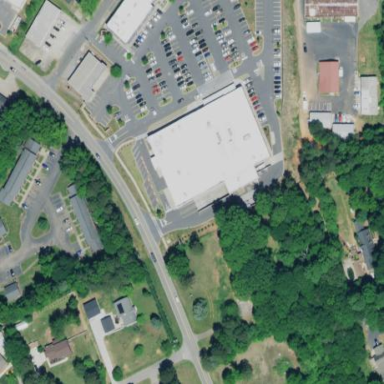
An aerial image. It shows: Supermarket building.